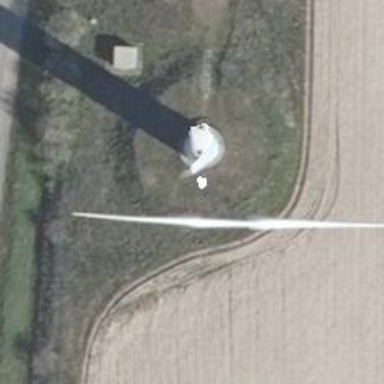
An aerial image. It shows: Wind-powered generator.